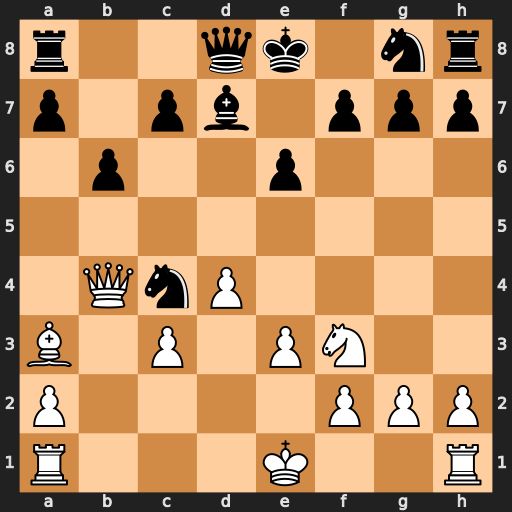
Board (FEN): r2qk1nr/p1pb1ppp/1p2p3/8/1QnP4/B1P1PN2/P4PPP/R3K2R
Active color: w
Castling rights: KQkq
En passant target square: -
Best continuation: Qf8#